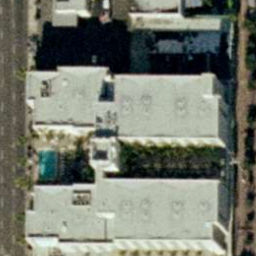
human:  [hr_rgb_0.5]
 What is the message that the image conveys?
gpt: buildings